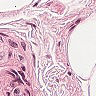
Metastatic tissue present: no